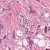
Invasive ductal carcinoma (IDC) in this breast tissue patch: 1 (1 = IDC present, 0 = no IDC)